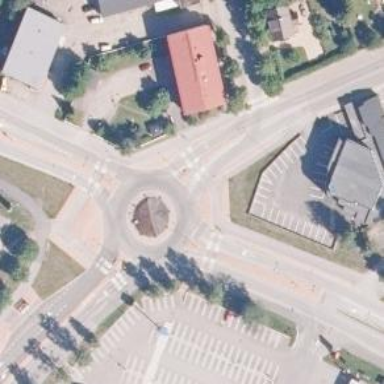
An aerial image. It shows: Secondary road leading to roundabout.